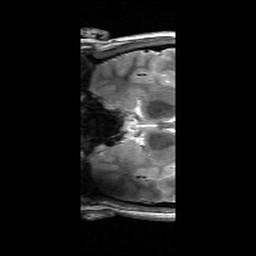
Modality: T2w
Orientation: coronal
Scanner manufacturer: siemens
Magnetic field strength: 6.98 T
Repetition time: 5.65 s
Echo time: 0.044 s